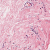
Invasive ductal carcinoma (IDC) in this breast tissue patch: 0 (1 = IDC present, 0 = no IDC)